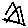
Label: triangle